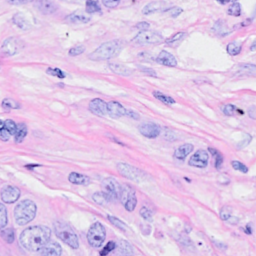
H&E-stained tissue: Breast